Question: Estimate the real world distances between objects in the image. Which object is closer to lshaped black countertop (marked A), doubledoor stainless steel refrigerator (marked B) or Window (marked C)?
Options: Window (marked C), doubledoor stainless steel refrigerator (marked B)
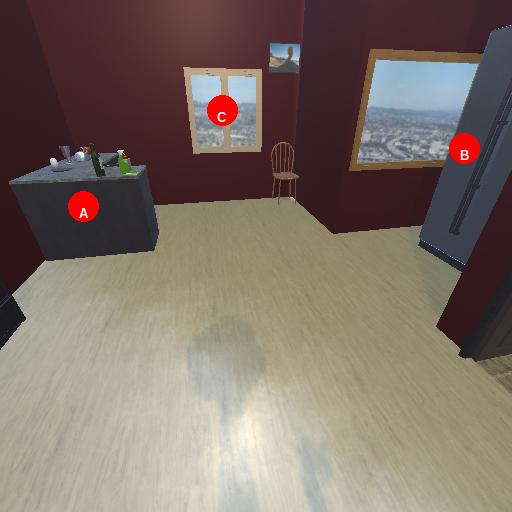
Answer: Window (marked C)